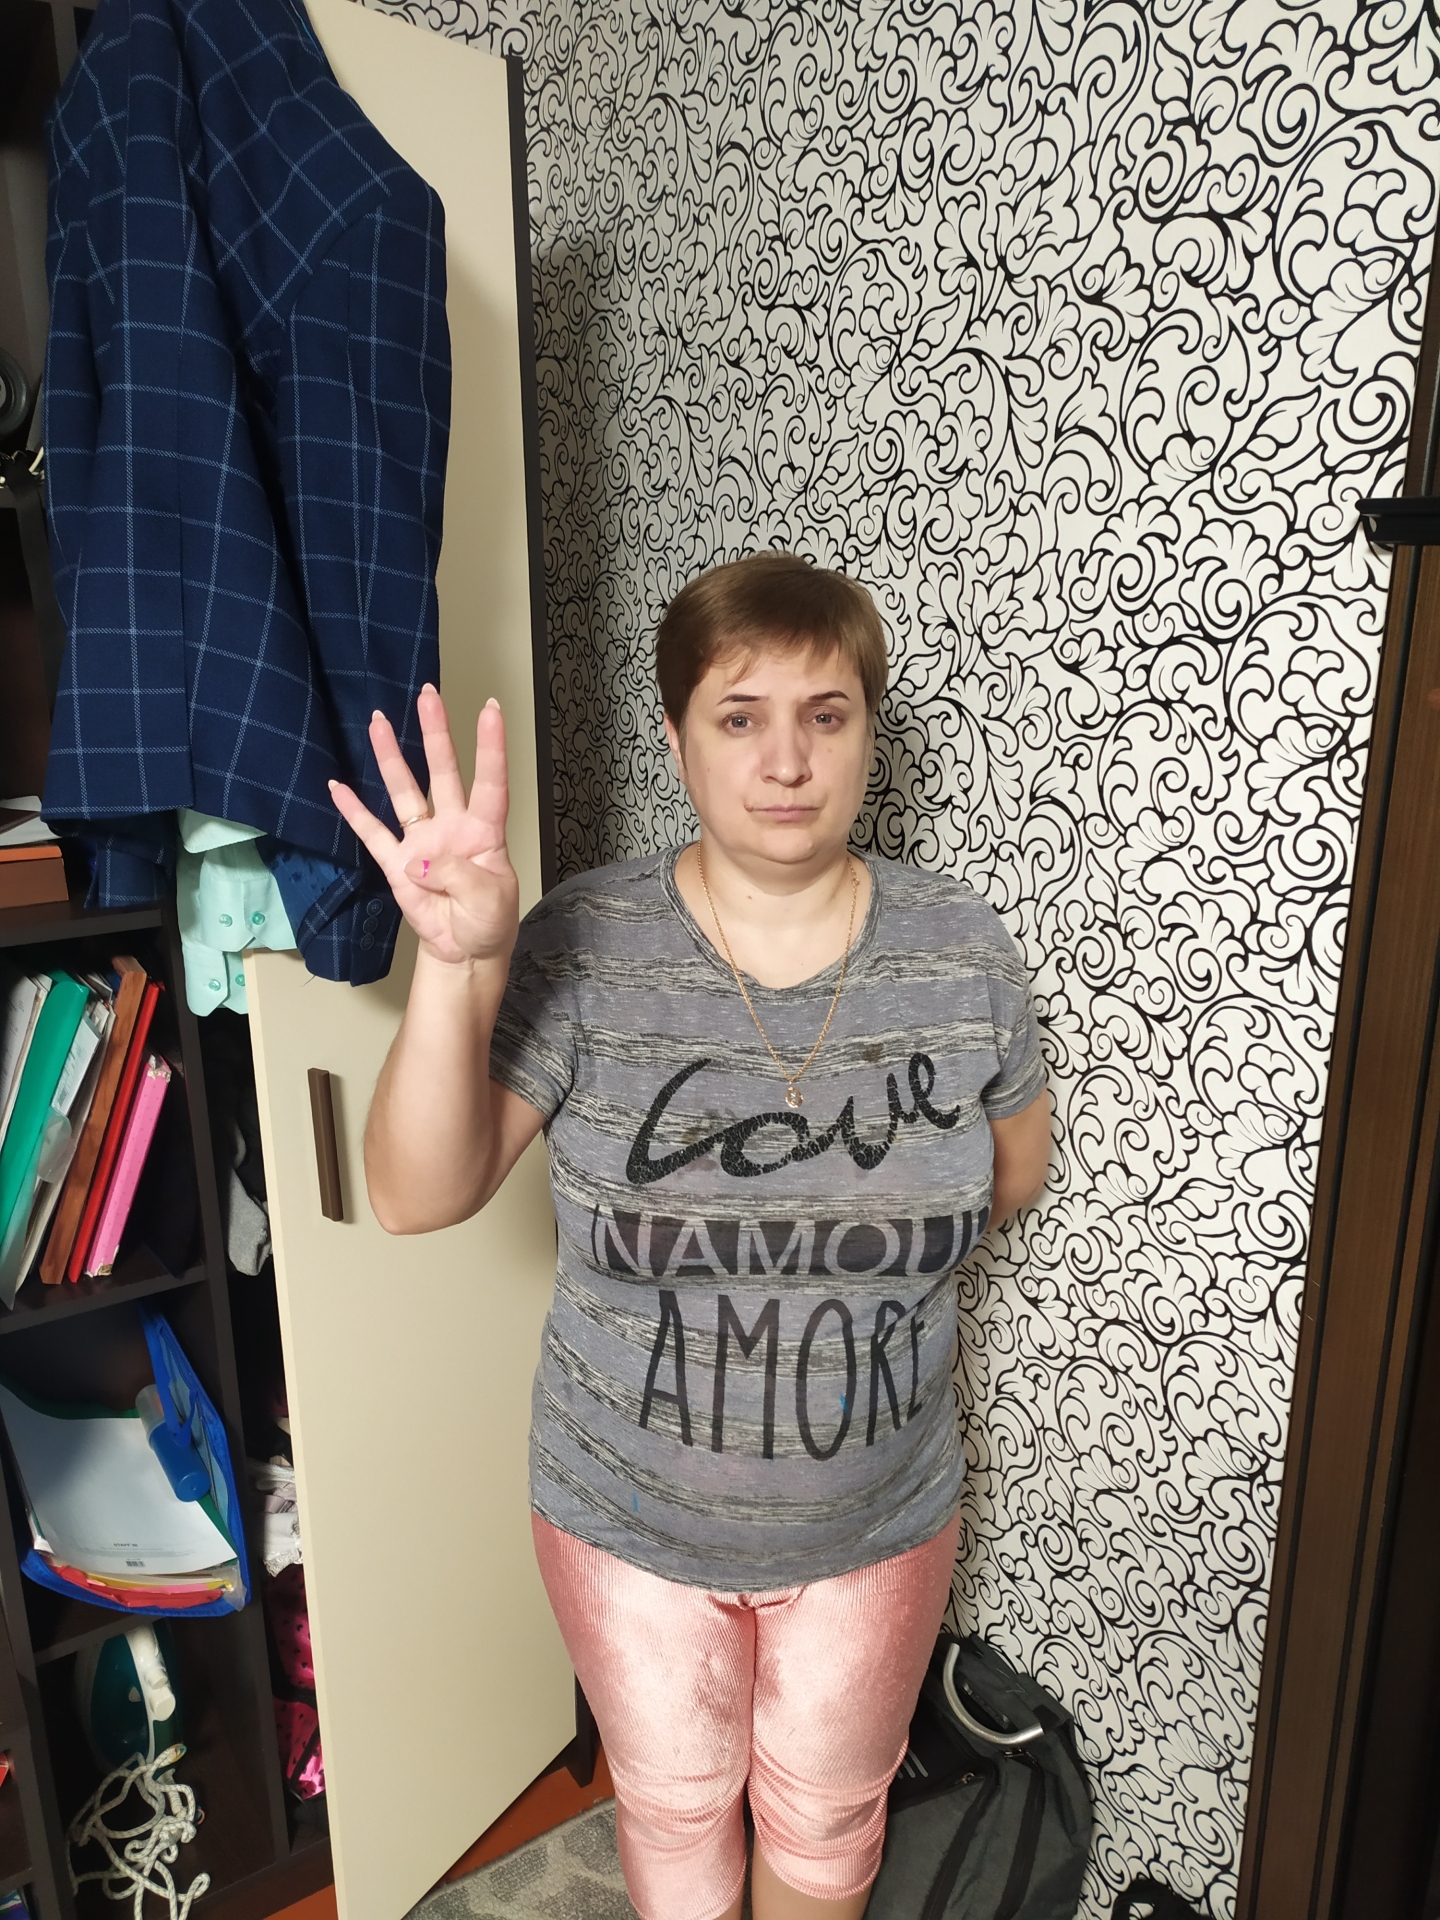
Label: clear